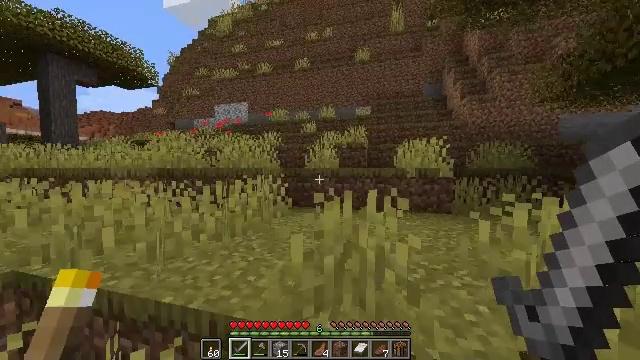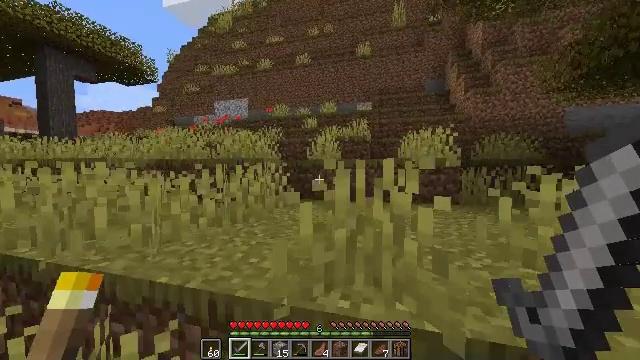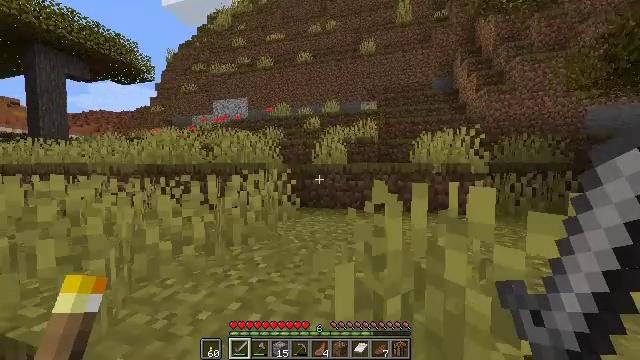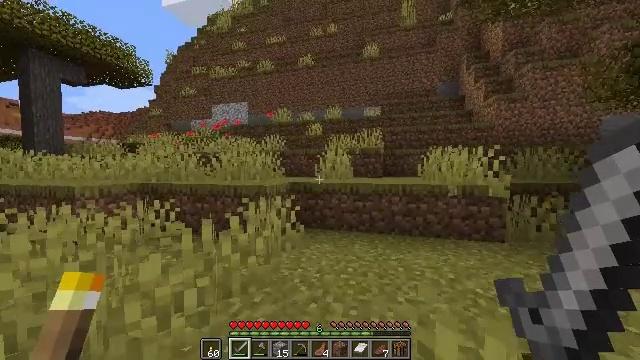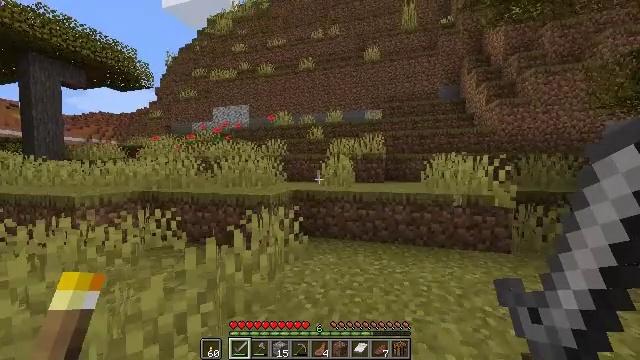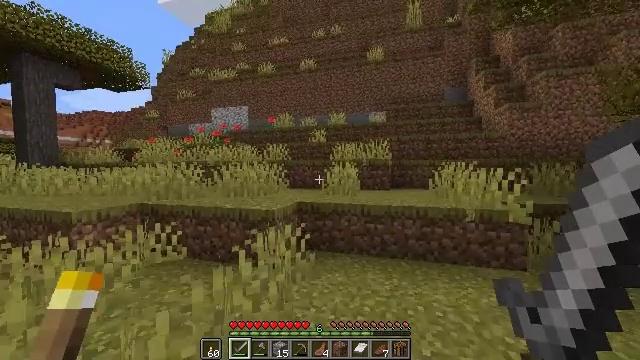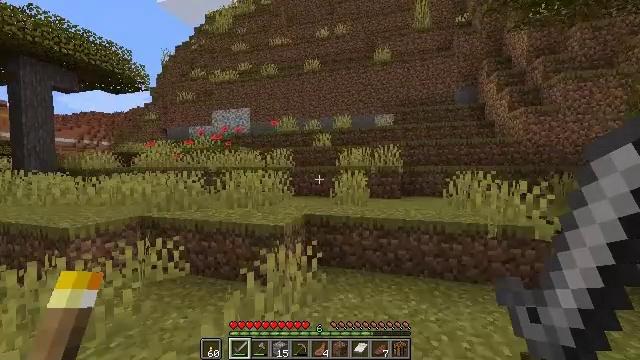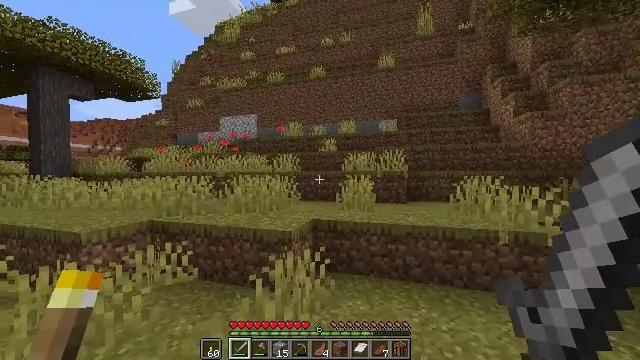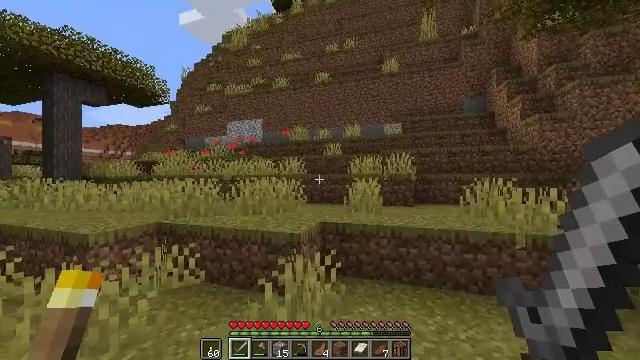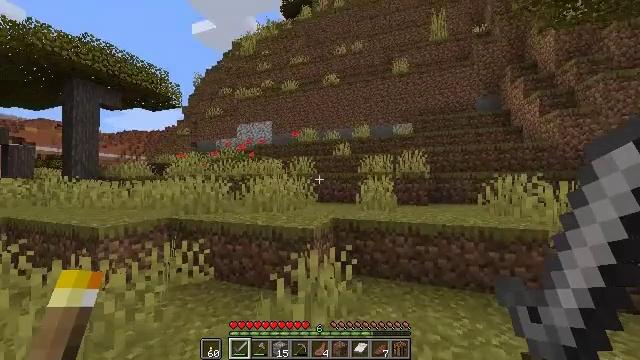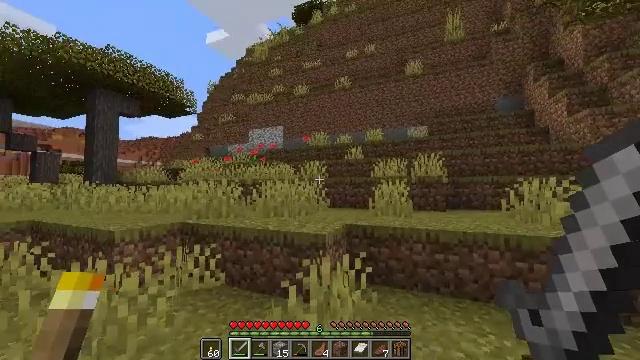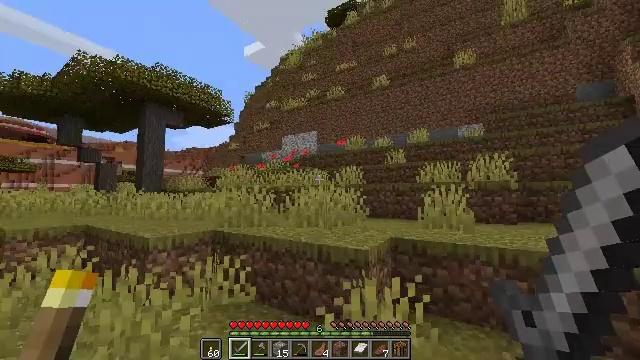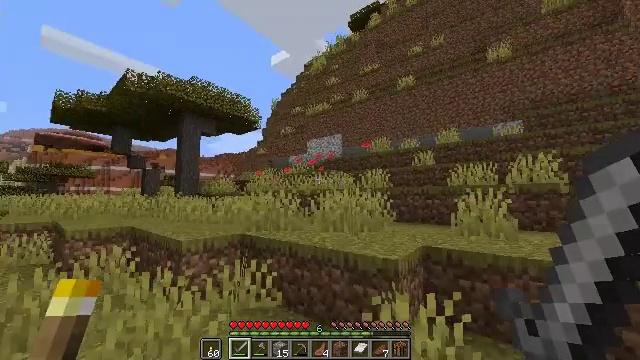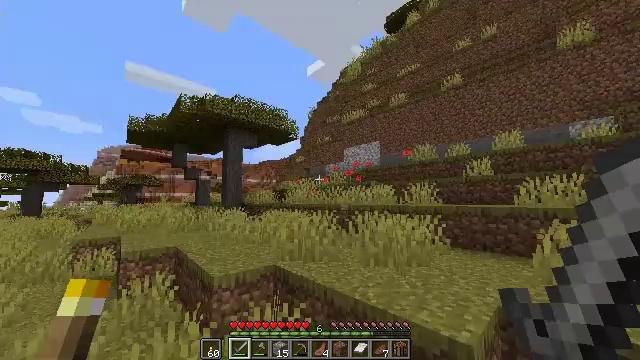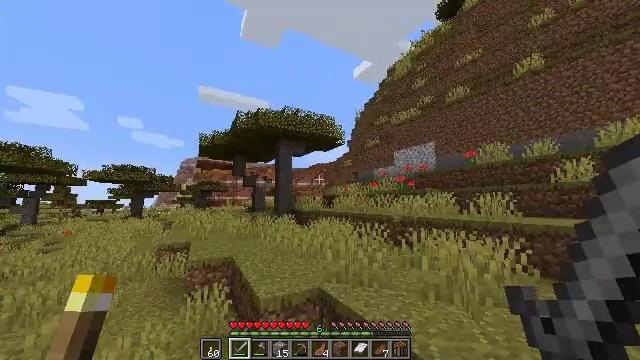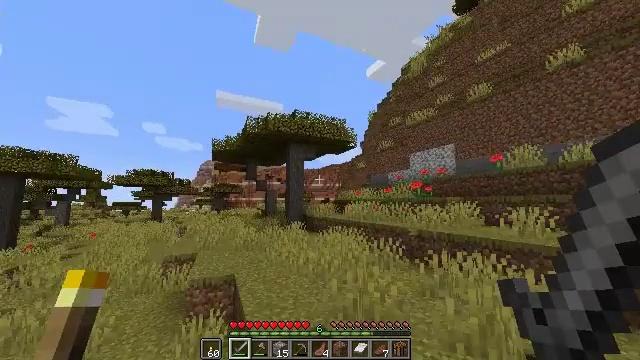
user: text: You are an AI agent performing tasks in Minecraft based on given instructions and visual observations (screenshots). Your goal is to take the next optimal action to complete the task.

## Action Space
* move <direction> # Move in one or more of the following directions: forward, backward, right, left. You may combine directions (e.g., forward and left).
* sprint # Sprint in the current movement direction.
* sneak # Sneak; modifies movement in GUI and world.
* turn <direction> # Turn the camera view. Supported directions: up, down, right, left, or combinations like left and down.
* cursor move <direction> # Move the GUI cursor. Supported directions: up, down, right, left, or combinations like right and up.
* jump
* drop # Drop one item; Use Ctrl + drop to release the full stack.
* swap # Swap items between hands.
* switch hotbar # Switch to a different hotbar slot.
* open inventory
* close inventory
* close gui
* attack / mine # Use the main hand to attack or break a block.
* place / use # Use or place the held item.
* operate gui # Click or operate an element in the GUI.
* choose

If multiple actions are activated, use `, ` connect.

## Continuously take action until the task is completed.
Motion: motion action
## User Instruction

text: Mine sand by the water.
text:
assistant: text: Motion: move forward, sprint, jump
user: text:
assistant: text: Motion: move forward, sprint, jump
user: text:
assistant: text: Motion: move forward, sprint, jump
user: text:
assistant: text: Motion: move forward, sprint, jump
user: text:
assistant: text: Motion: move forward, sprint, jump
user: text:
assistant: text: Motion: move forward, sprint, jump
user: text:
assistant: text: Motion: move forward, sprint, turn left and up, jump
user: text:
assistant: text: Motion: move forward, sprint, turn up, jump
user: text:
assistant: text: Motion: move forward, sprint, turn left and up, jump
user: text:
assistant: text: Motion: move forward, sprint, turn left and up, jump
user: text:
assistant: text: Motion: move forward, sprint, turn left and up, jump
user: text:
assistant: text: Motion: move forward, sprint, turn left, jump
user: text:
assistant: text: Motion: move forward, sprint, turn left, jump
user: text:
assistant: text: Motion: move forward, sprint, turn left, jump
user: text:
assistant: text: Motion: move forward, sprint, turn left, jump
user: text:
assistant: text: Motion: move forward, sprint, turn left, jump
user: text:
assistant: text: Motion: move forward, sprint, turn left, jump
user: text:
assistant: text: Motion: move forward, sprint, turn left, jump
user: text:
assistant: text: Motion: move forward, sprint, turn left, jump
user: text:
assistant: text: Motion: move forward, sprint, turn left, jump
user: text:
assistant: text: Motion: move forward, sprint, turn left, jump
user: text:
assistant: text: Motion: move forward, sprint, turn left and down
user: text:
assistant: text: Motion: move forward, sprint, turn left
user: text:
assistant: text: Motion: move forward, sprint, jump
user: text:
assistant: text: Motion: move forward, sprint, jump
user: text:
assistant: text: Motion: move forward, sprint, jump
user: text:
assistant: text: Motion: move forward, sprint, jump
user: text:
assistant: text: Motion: move forward, sprint, jump
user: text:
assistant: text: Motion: move forward, sprint, jump
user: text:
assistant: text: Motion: move forward, sprint, jump